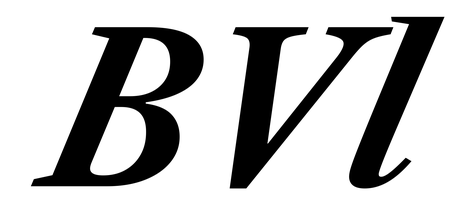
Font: LibreCaslonText-Italic_Bold_Italic